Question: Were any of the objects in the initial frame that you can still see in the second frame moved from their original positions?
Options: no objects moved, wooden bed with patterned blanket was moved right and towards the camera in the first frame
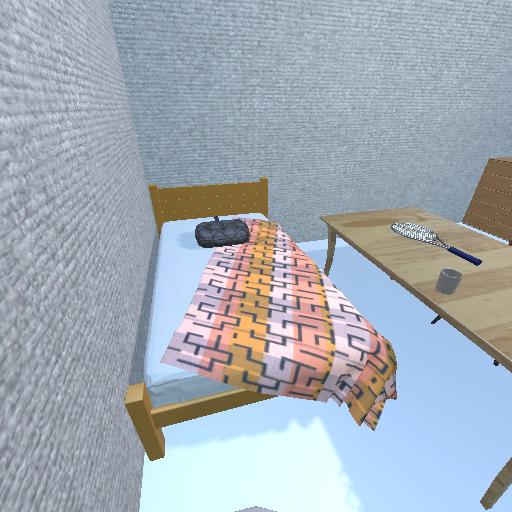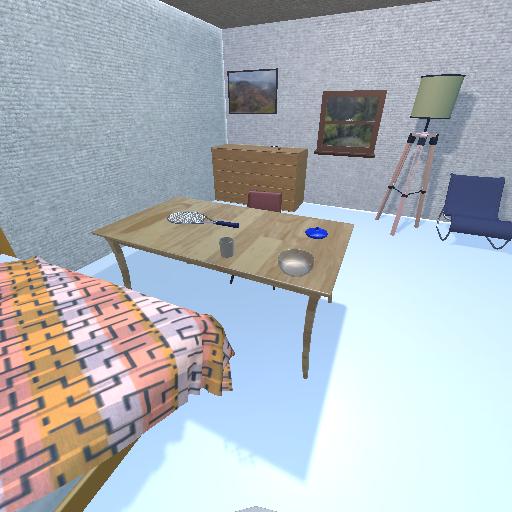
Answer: no objects moved